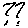
Label: line